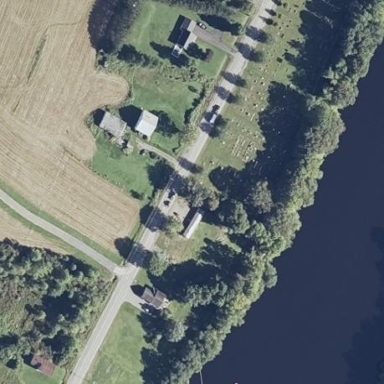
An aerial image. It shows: Cemetery.